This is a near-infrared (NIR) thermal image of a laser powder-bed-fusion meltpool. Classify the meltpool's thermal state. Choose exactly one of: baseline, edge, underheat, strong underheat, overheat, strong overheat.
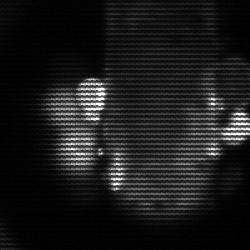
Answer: strong underheat